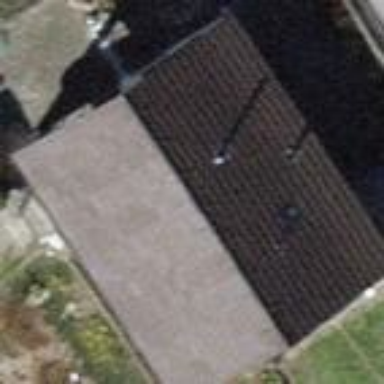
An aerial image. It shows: Detached building with gabled roof.